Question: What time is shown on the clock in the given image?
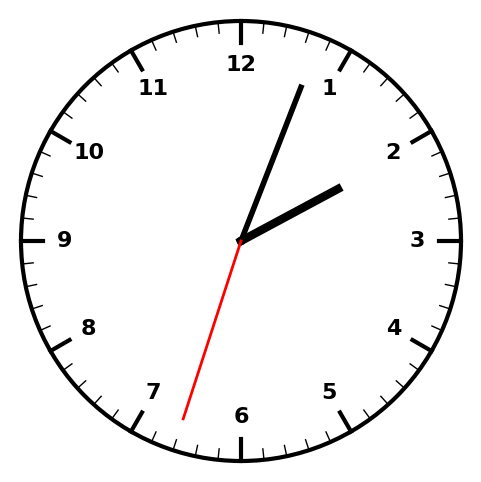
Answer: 02:03:33